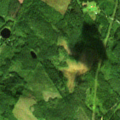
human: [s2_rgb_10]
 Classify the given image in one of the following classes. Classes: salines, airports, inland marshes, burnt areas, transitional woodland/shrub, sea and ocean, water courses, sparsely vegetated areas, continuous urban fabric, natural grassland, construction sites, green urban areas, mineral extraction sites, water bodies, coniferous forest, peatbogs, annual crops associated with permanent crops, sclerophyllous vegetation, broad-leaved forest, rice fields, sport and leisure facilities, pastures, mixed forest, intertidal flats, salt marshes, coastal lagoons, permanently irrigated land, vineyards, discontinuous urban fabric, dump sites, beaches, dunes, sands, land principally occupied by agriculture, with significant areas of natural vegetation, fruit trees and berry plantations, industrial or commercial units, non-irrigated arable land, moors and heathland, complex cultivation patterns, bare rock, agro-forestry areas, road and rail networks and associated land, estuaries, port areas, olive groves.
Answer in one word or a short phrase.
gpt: coniferous forest, mixed forest, transitional woodland/shrub